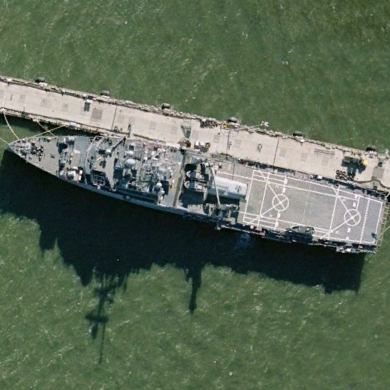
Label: combat